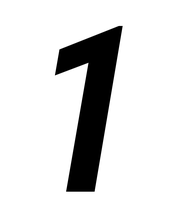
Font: Roboto-Italic_Condensed_SemiBold_Italic